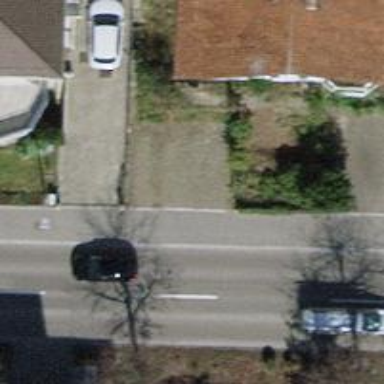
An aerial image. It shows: Fence is in the image.